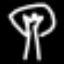
Label: palm tree